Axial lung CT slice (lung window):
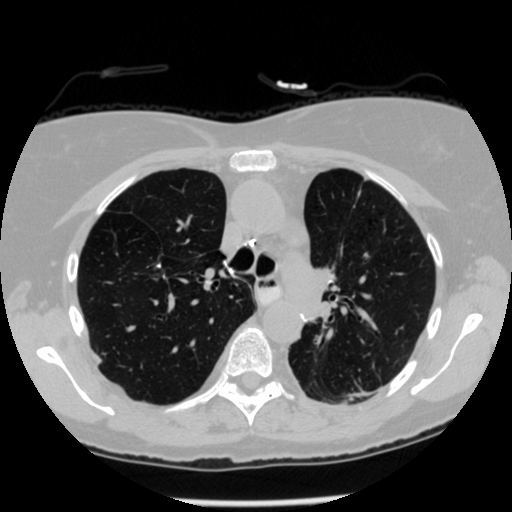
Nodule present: no